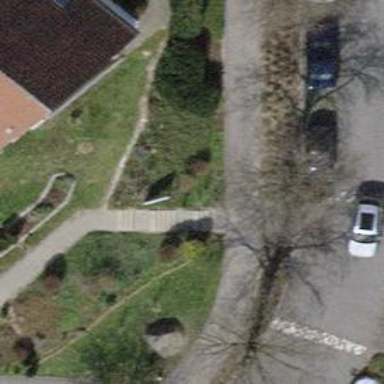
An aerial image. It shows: Road with steps.